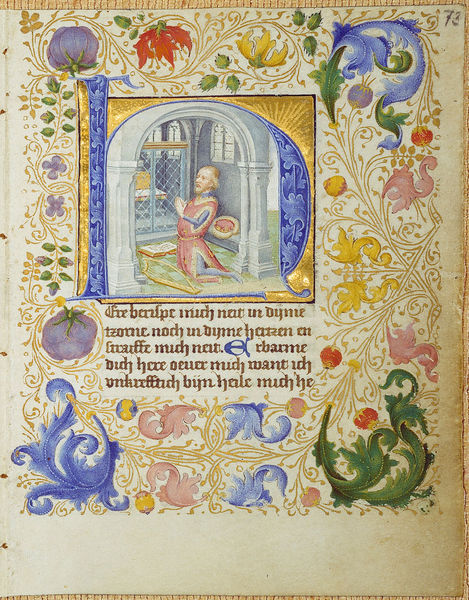
Titel: Lochner-Gebetsbuch
Künstler: Stefan Lochner
Institution: Darmstadt, Universitäts- und Landesbibliothek
Schlagwörter: blau, blätter, mann, gelb, grün, blume, blumen, fenster, hut, säule, säulen, zeichnung, blüte, blüten, rot, malerei, ornament, bart, architektur, mensch, hände, zweige, gitter, kirche, gewand, gold, blatt, pflanzen, gotik, frucht, ranken, tomate, schrift, bogen, farbe, lila, bank, rundbogen, ornamente, deutsch, knie, bögen, buch, strahlen, seite, illustration, text, knien, initiale, beten, gebet, ritter, pergament, portal, gotisch, gut, knieend, kniend, mittelalter, kapelle, zier, harfe, verzierungen, handschrift, bitten, verziehrung, schirft, stifter, buchmalerei, majuskel, evangeliar, manuskript, blimen, pflanzenranken